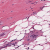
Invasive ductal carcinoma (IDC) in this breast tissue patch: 1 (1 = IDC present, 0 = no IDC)